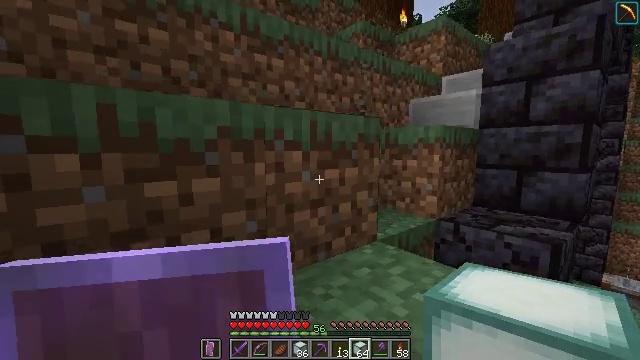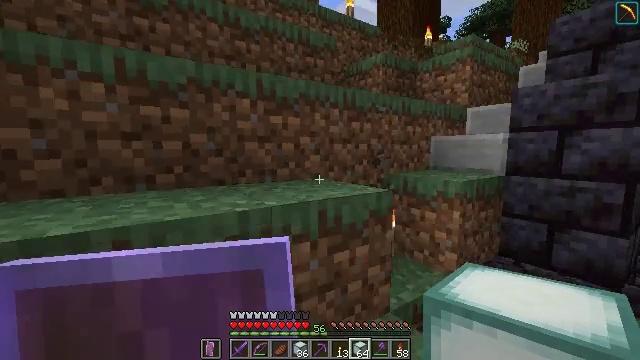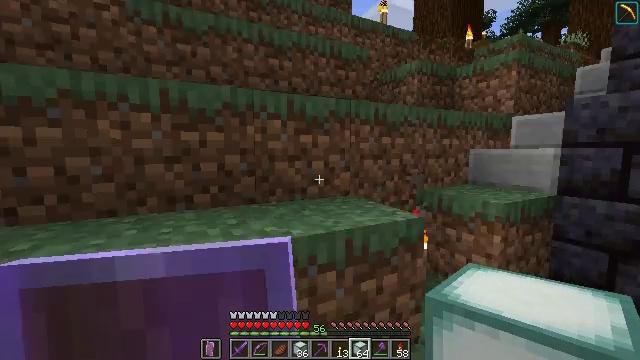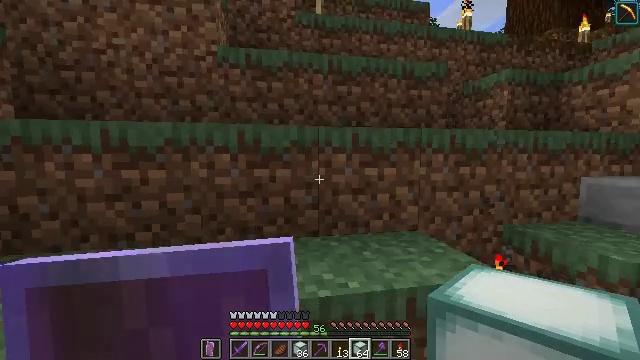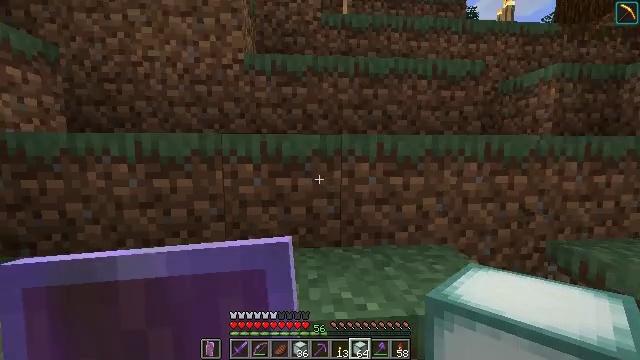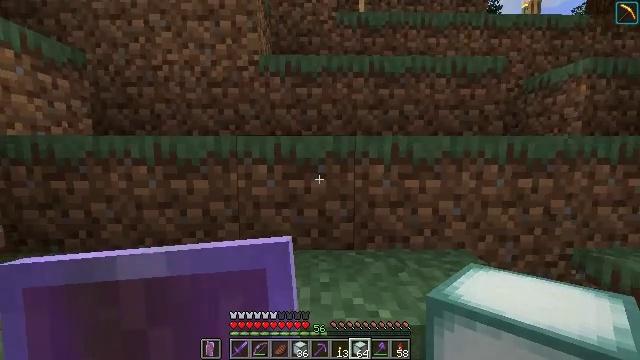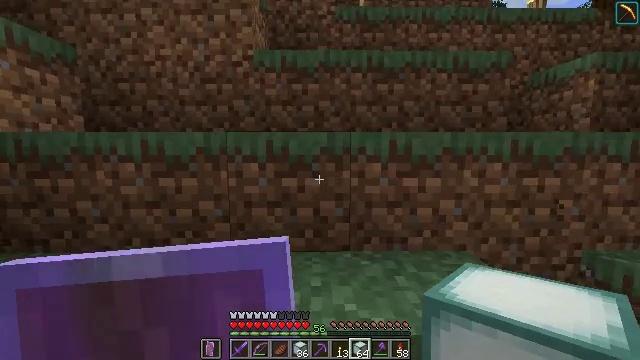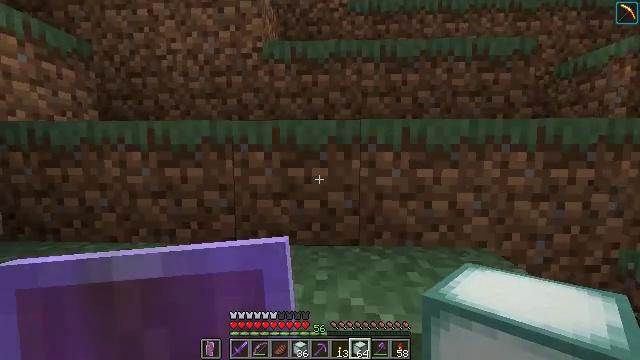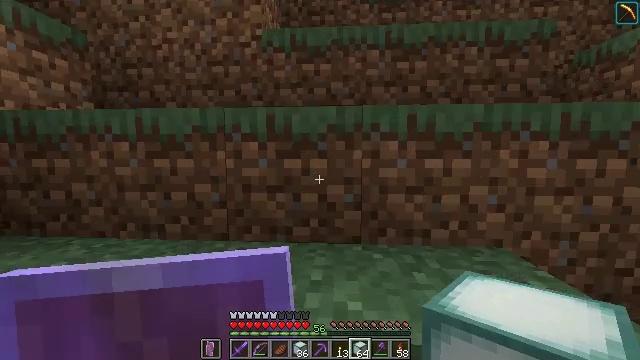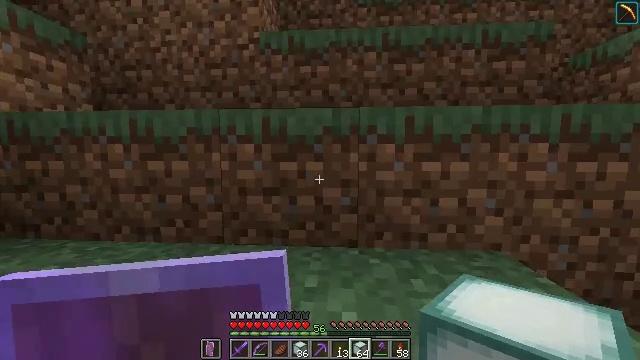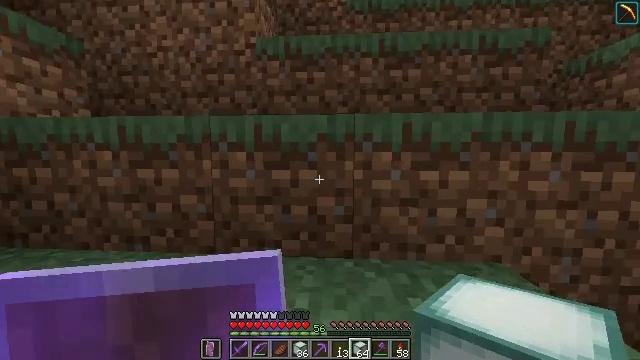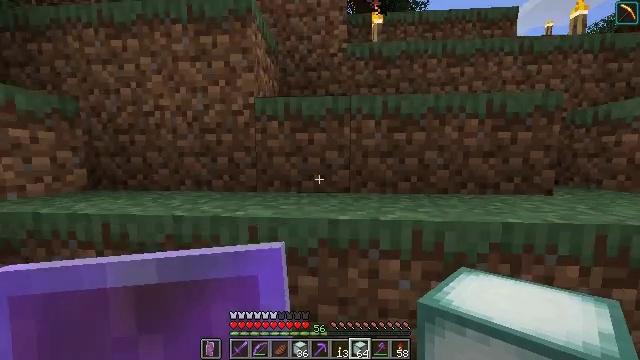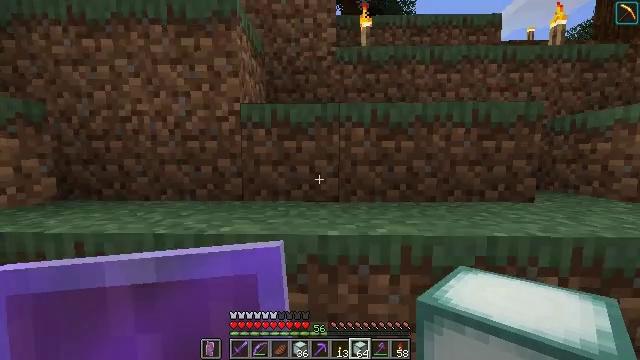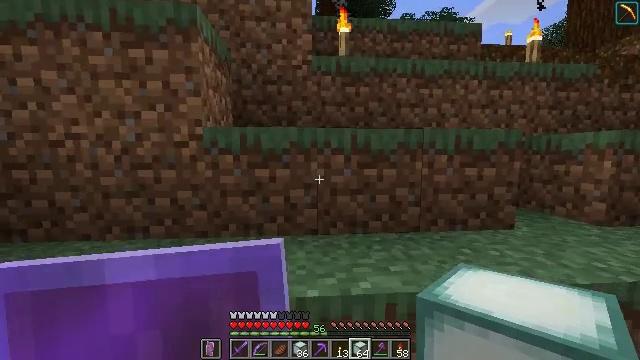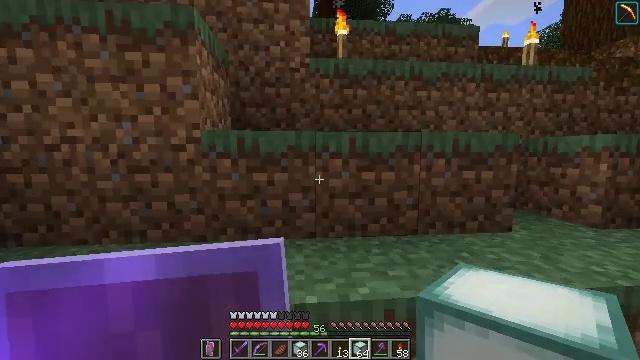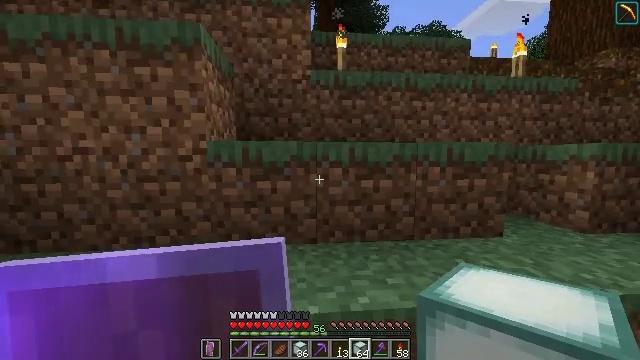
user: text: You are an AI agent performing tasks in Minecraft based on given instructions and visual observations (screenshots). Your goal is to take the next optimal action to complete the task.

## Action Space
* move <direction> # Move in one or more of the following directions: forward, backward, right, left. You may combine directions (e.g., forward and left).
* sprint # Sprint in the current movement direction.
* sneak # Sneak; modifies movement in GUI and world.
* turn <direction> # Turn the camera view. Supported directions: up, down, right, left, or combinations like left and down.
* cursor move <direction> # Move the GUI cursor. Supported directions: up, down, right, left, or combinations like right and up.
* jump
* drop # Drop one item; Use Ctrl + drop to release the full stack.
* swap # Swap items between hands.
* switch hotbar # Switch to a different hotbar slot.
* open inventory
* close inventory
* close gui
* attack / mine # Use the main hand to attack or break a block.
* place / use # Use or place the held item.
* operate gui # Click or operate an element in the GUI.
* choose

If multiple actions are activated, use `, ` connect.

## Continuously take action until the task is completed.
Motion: motion action
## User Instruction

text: Pick up the green carpet.
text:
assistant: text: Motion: move forward, turn left, jump
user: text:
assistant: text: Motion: move forward, turn left, jump
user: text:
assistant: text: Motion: move forward, turn left and up, jump
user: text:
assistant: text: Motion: move forward, turn left
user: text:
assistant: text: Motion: move forward, turn left
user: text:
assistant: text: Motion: move forward
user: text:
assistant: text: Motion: move forward, turn left
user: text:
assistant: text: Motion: move forward, sprint, turn left
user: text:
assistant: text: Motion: move forward, sprint
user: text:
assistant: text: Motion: move forward, sprint, jump
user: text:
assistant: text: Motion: move forward, sprint, jump
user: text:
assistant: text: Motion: move forward, sprint, turn right, jump
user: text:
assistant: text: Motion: move forward, sprint, turn right, jump
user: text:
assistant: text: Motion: move forward, sprint
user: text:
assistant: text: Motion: move forward, sprint
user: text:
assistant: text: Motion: move forward, sprint
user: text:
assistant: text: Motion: move forward, sprint
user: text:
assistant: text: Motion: move forward, sprint, jump
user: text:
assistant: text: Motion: move forward, sprint, jump
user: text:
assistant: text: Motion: move forward, sprint, turn right, jump
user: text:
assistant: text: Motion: move forward, sprint, turn right and down, jump
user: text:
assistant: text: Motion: move forward, sprint, turn right and down
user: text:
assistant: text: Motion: move forward, sprint, turn right
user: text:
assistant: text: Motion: move forward, sprint
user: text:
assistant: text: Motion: move forward, sprint, turn right
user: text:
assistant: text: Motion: move forward, sprint, jump
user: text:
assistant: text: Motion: move forward, sprint, jump
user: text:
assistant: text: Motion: move forward, sprint, jump
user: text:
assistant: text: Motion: move forward, sprint
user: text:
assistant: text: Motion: move forward, sprint